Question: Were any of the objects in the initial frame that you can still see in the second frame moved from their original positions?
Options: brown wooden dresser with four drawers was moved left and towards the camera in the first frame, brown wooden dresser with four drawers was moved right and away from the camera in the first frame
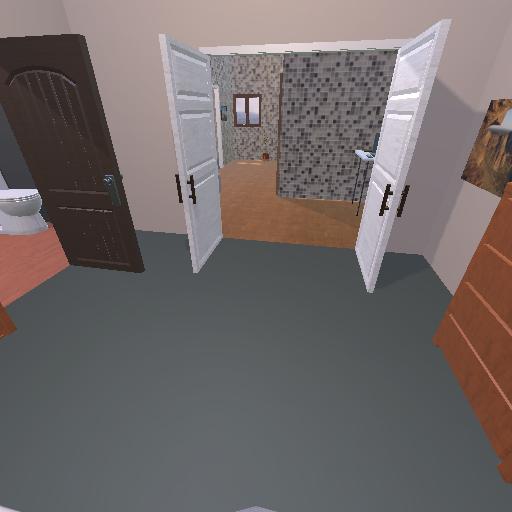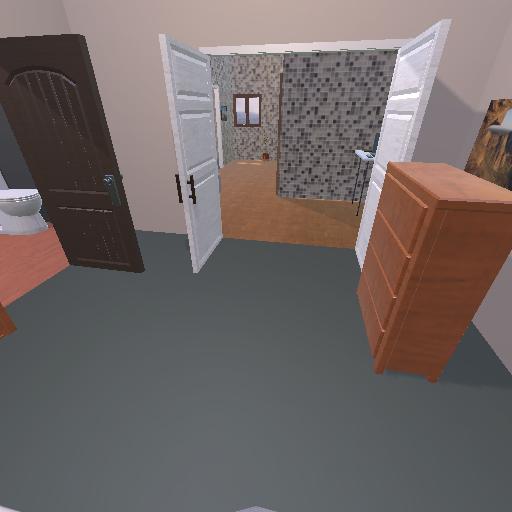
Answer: brown wooden dresser with four drawers was moved left and towards the camera in the first frame